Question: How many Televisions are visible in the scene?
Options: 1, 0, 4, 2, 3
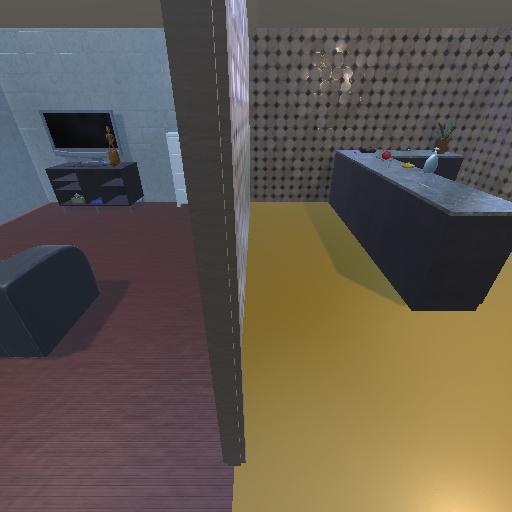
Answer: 1